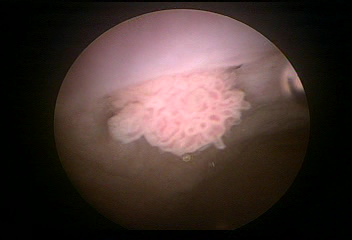
Modality: WLC
Class: Malignant
Subclass: HighGradePapillary
Lesion: L1
Stage: Ta
Morphology: Papillary
Bladder cancer association: Yes
Annotated structures: Tumor